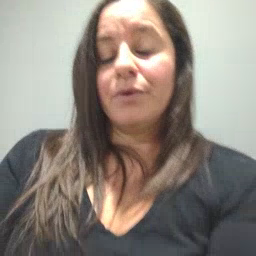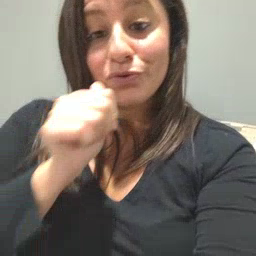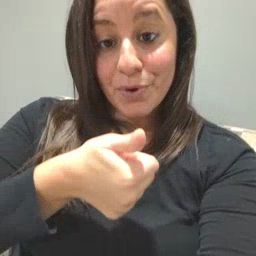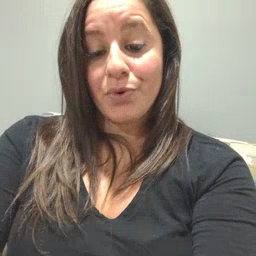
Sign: tomorrow